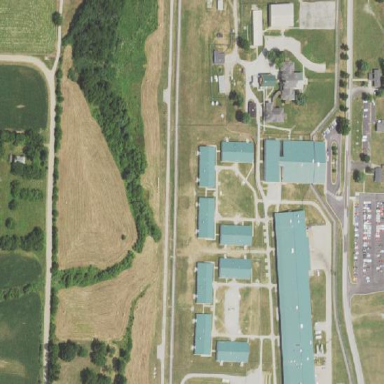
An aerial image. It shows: Prison.